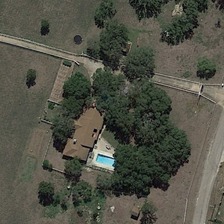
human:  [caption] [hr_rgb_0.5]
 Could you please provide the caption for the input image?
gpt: several green trees are around a building with swimming pool near a road .

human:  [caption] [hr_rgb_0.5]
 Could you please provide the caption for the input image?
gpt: several green trees are around a building with swimming pool near a road .

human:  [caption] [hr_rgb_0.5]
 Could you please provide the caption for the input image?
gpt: several green trees are around a building with swimming pool near a road .

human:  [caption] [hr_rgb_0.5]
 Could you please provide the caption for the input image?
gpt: several green trees are around a building with swimming pool near a road .

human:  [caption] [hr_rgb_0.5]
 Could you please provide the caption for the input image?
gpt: several green trees are around a building with swimming pool near a road .